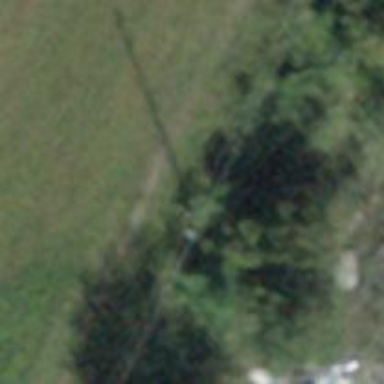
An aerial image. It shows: Power pole.